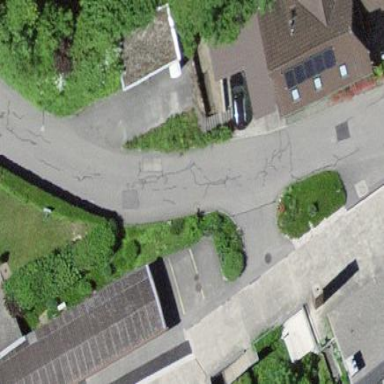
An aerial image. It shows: Terrace building.